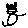
Label: cat